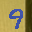
Label: 9